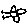
Label: bird